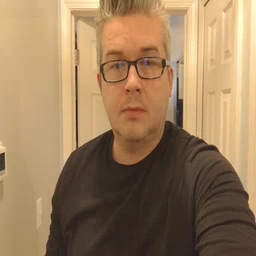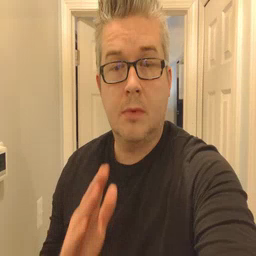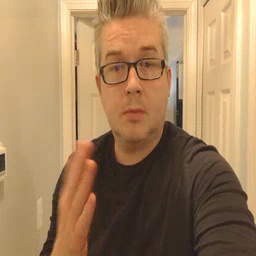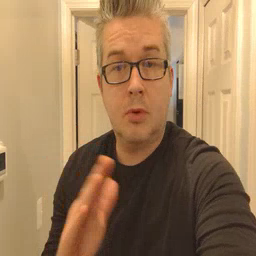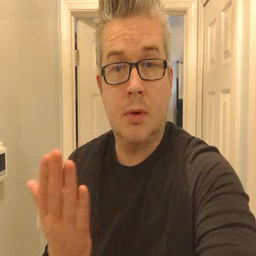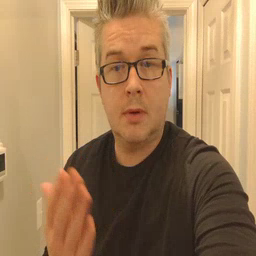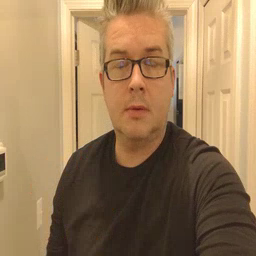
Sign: book